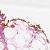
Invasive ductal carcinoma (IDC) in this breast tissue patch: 0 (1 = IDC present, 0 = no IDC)